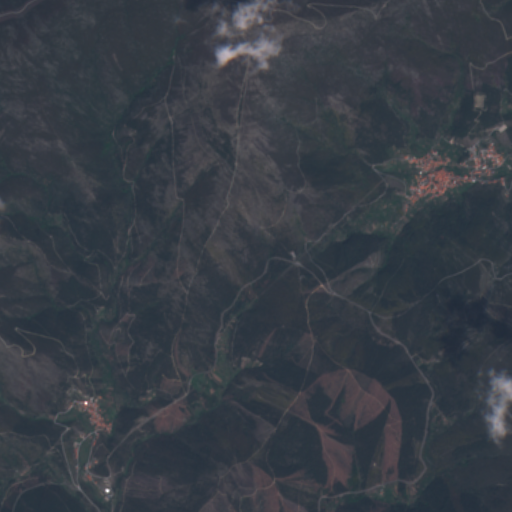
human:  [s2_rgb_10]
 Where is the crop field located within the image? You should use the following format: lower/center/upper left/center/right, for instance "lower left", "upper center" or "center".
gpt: The crop field is located in the lower right of the image.
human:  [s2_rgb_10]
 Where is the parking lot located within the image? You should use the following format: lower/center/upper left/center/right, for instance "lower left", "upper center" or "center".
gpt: The parking lot is located in the lower left of the image.
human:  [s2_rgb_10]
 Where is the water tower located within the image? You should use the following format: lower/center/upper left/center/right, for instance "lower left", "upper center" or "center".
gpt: The water tower is located in the center right of the image.
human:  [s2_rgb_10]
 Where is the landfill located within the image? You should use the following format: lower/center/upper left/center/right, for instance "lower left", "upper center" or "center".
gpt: There is no landfill in the image.